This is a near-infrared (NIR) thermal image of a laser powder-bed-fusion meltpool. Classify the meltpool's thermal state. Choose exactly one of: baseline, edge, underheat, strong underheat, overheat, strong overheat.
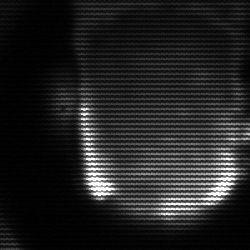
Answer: baseline